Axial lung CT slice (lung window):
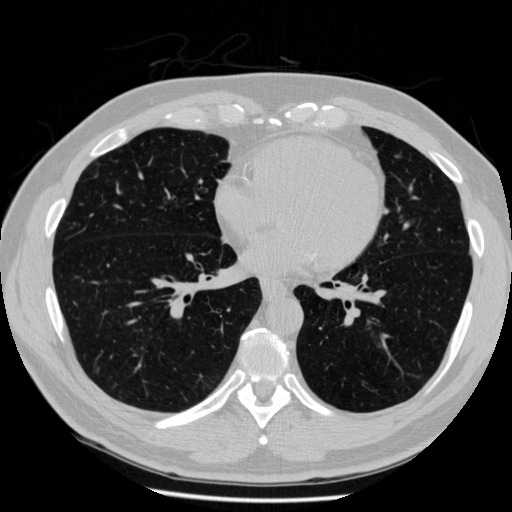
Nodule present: no